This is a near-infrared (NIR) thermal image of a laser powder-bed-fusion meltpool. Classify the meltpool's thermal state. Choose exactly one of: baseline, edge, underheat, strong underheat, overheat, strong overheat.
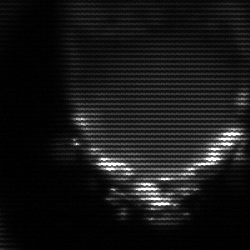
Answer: edge